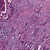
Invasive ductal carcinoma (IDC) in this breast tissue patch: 1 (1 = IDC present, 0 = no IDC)